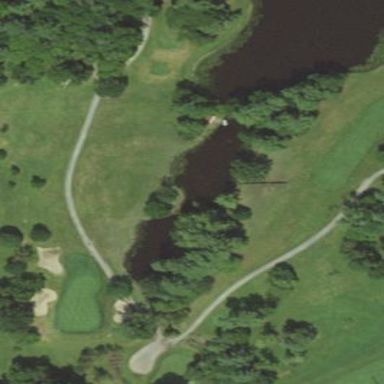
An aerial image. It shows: Water hazard in golf course. The hazard is natural water feature.